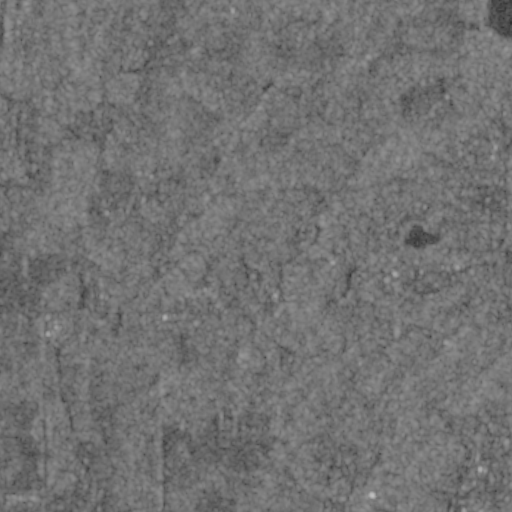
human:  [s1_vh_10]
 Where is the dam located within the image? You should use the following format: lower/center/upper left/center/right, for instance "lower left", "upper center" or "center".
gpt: The dam is located in the center right of the image.
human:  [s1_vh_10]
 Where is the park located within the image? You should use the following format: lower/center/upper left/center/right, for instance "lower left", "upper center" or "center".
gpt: The park is located in the lower right of the image.
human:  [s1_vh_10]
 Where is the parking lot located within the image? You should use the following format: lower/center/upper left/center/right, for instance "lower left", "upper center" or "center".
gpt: The parking lot is located in the center right of the image.
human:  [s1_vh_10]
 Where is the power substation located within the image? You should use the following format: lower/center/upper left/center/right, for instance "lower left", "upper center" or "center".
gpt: The power substation is located in the lower left of the image.
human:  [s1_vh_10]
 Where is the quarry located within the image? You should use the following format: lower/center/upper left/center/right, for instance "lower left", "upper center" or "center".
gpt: There is no quarry in the image.

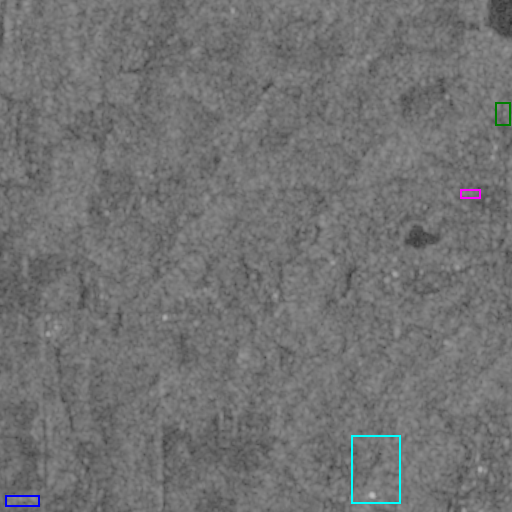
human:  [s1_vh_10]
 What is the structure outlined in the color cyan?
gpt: The structure outlined in cyan is a park.
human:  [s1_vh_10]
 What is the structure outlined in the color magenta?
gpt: The structure outlined in magenta is a parking lot.
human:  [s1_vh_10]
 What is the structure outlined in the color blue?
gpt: The structure outlined in blue is a power substation.
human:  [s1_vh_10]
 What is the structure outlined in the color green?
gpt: The structure outlined in green is a building.
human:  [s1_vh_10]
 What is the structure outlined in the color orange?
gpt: There is no orange outline.